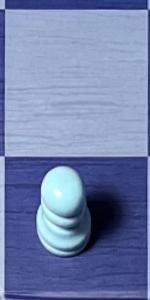
Label: Pawn_White